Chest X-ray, PA view. Patient: 44 years old, sex F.
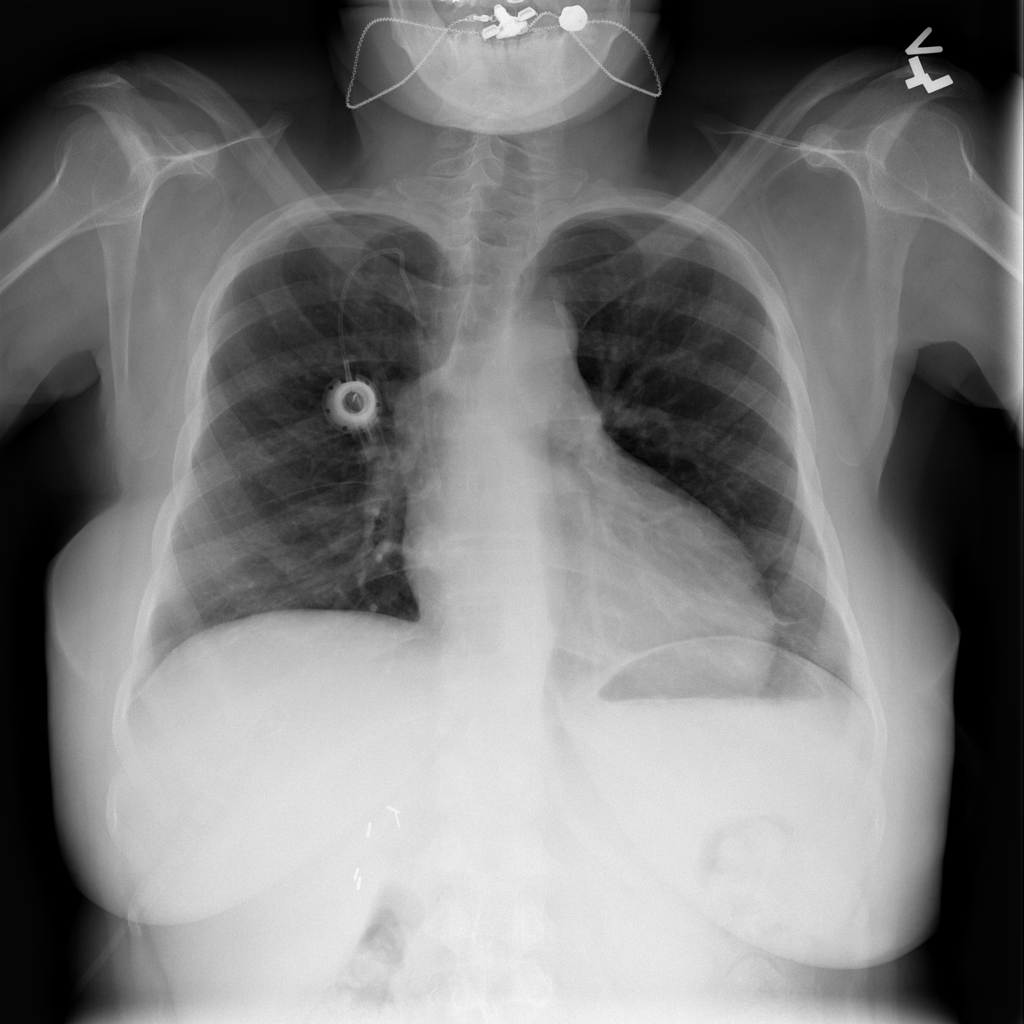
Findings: Cardiomegaly, Effusion